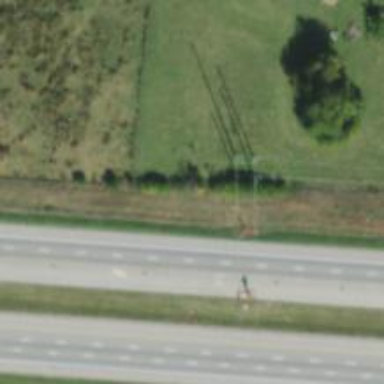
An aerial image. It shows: Power pole.